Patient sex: M
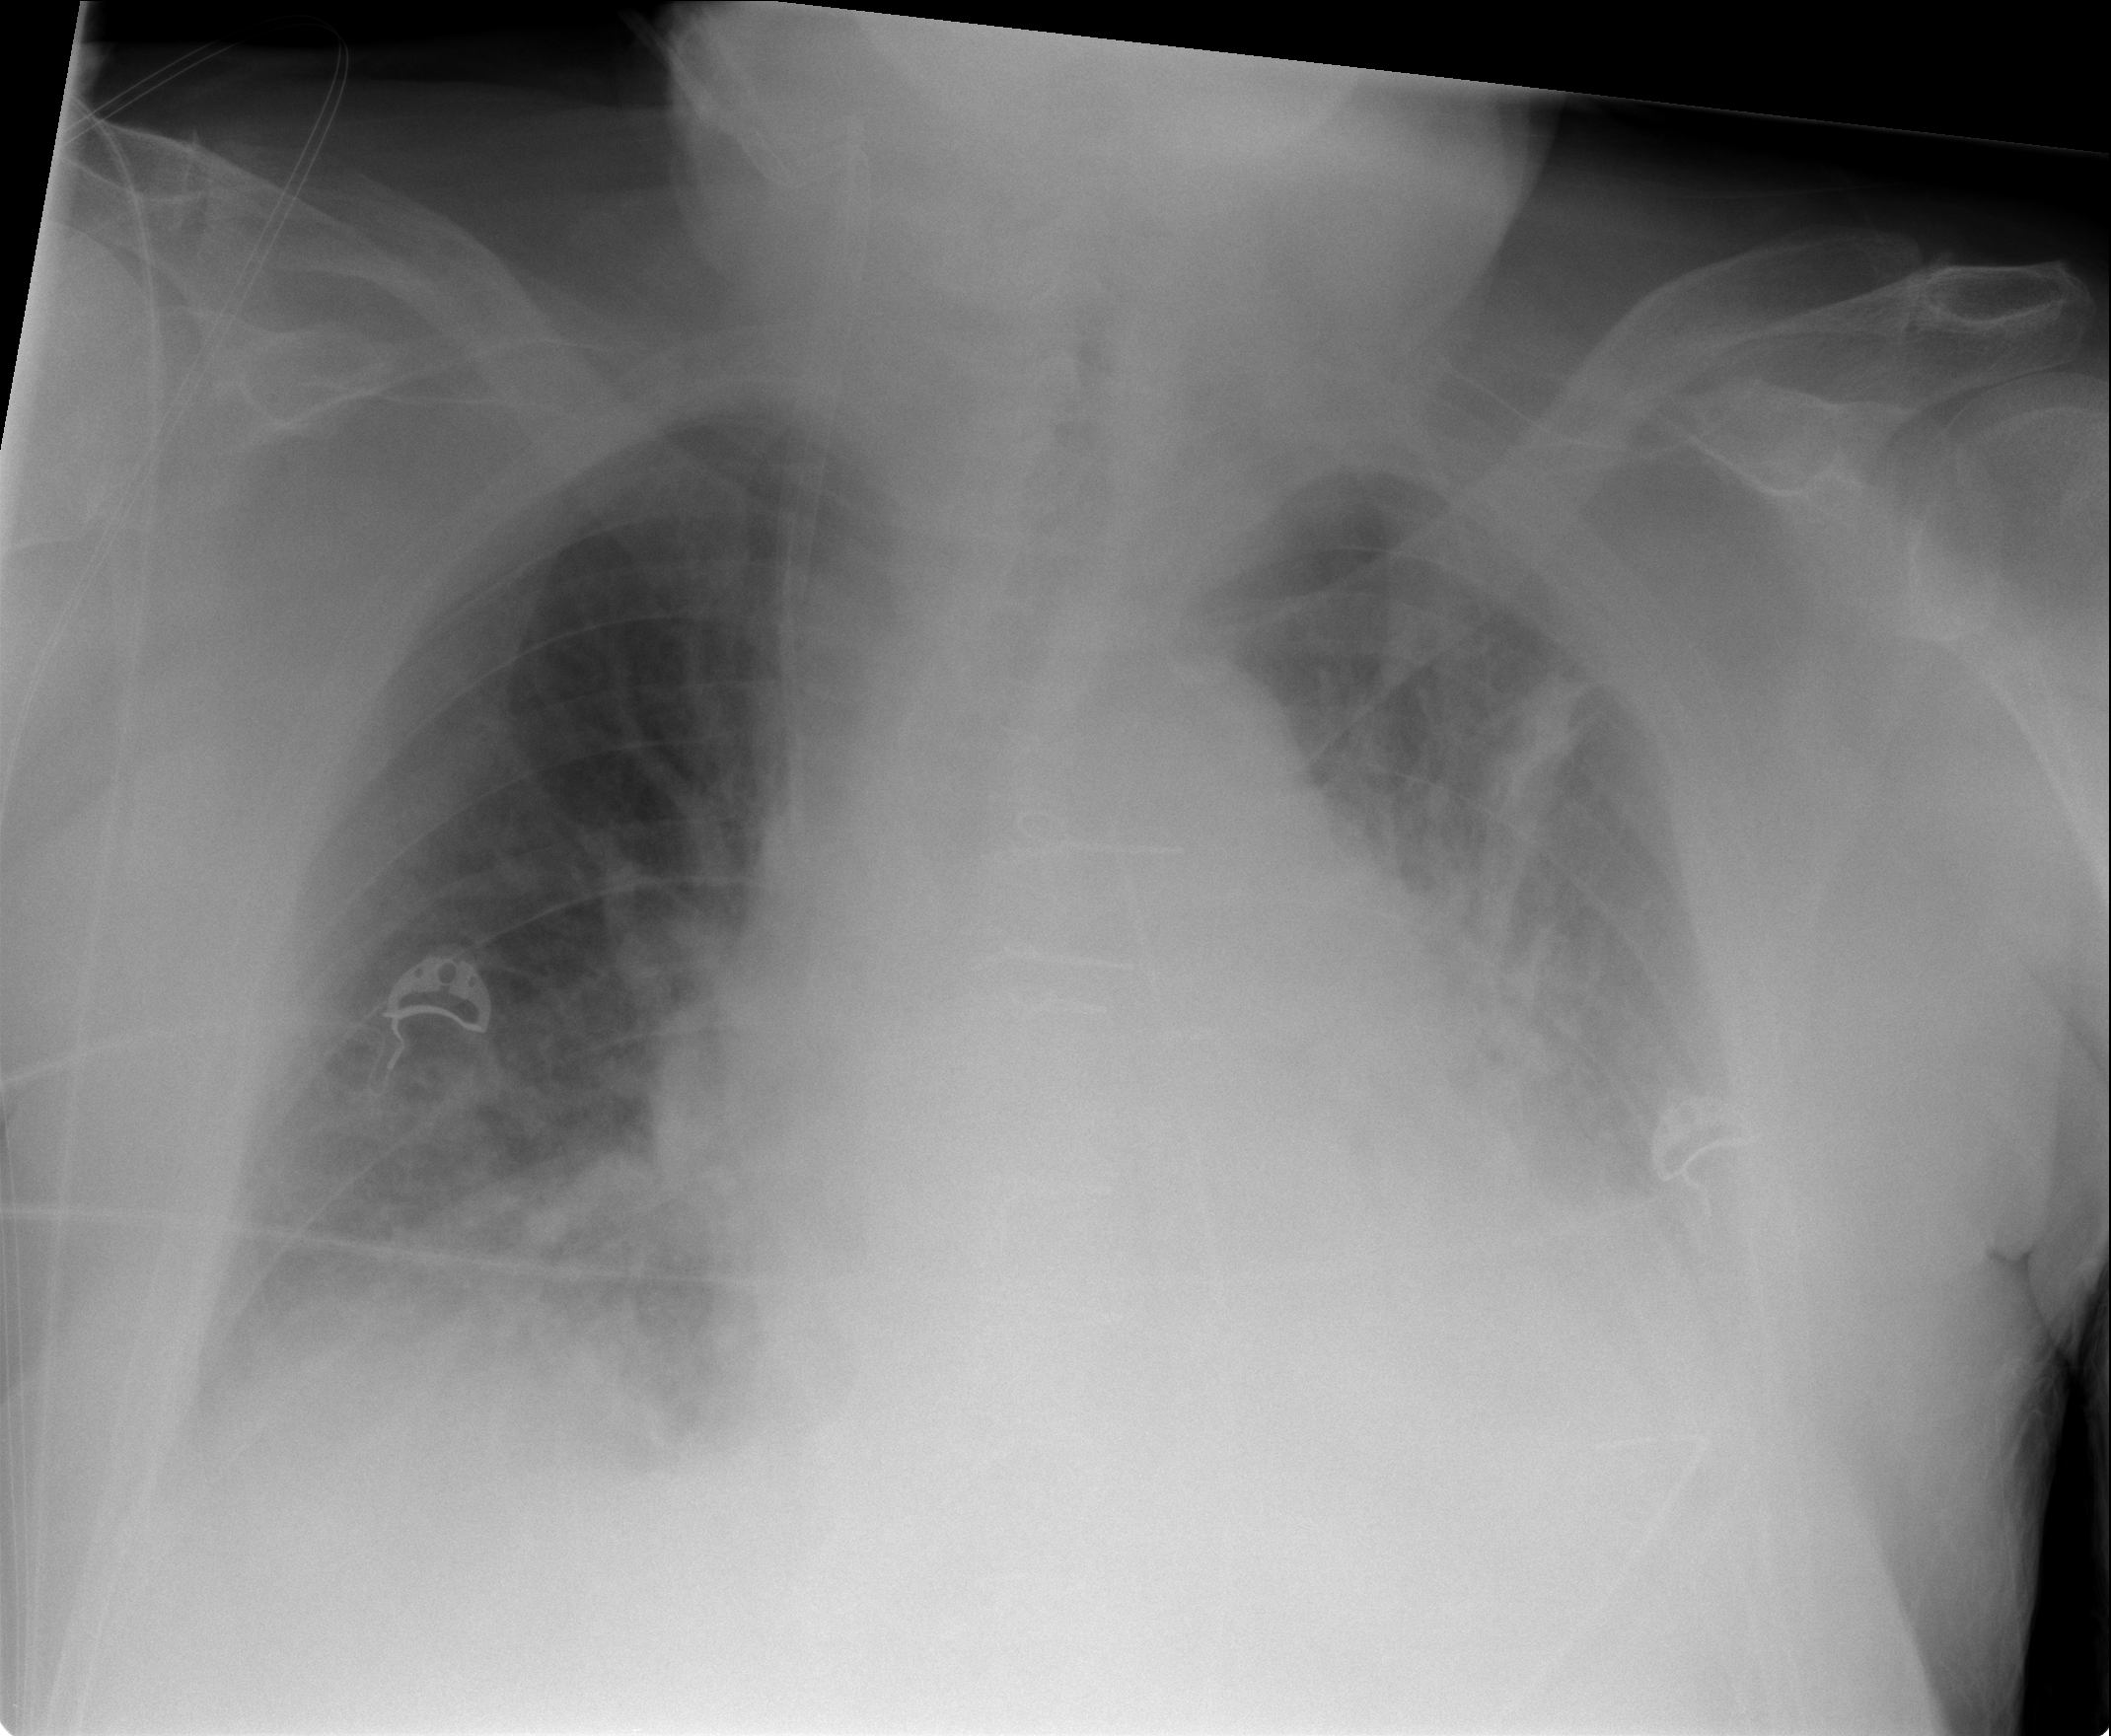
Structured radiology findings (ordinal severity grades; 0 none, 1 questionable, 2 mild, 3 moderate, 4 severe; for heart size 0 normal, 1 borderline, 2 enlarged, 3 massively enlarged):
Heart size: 2
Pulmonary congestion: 3
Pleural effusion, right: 2
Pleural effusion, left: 2
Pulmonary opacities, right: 0
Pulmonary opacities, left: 2
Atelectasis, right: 2
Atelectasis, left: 3